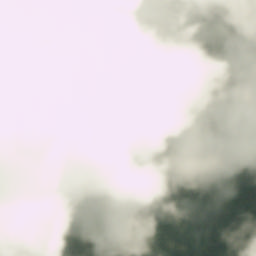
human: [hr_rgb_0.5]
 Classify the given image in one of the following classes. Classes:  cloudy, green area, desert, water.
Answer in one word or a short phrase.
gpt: cloudy